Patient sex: M
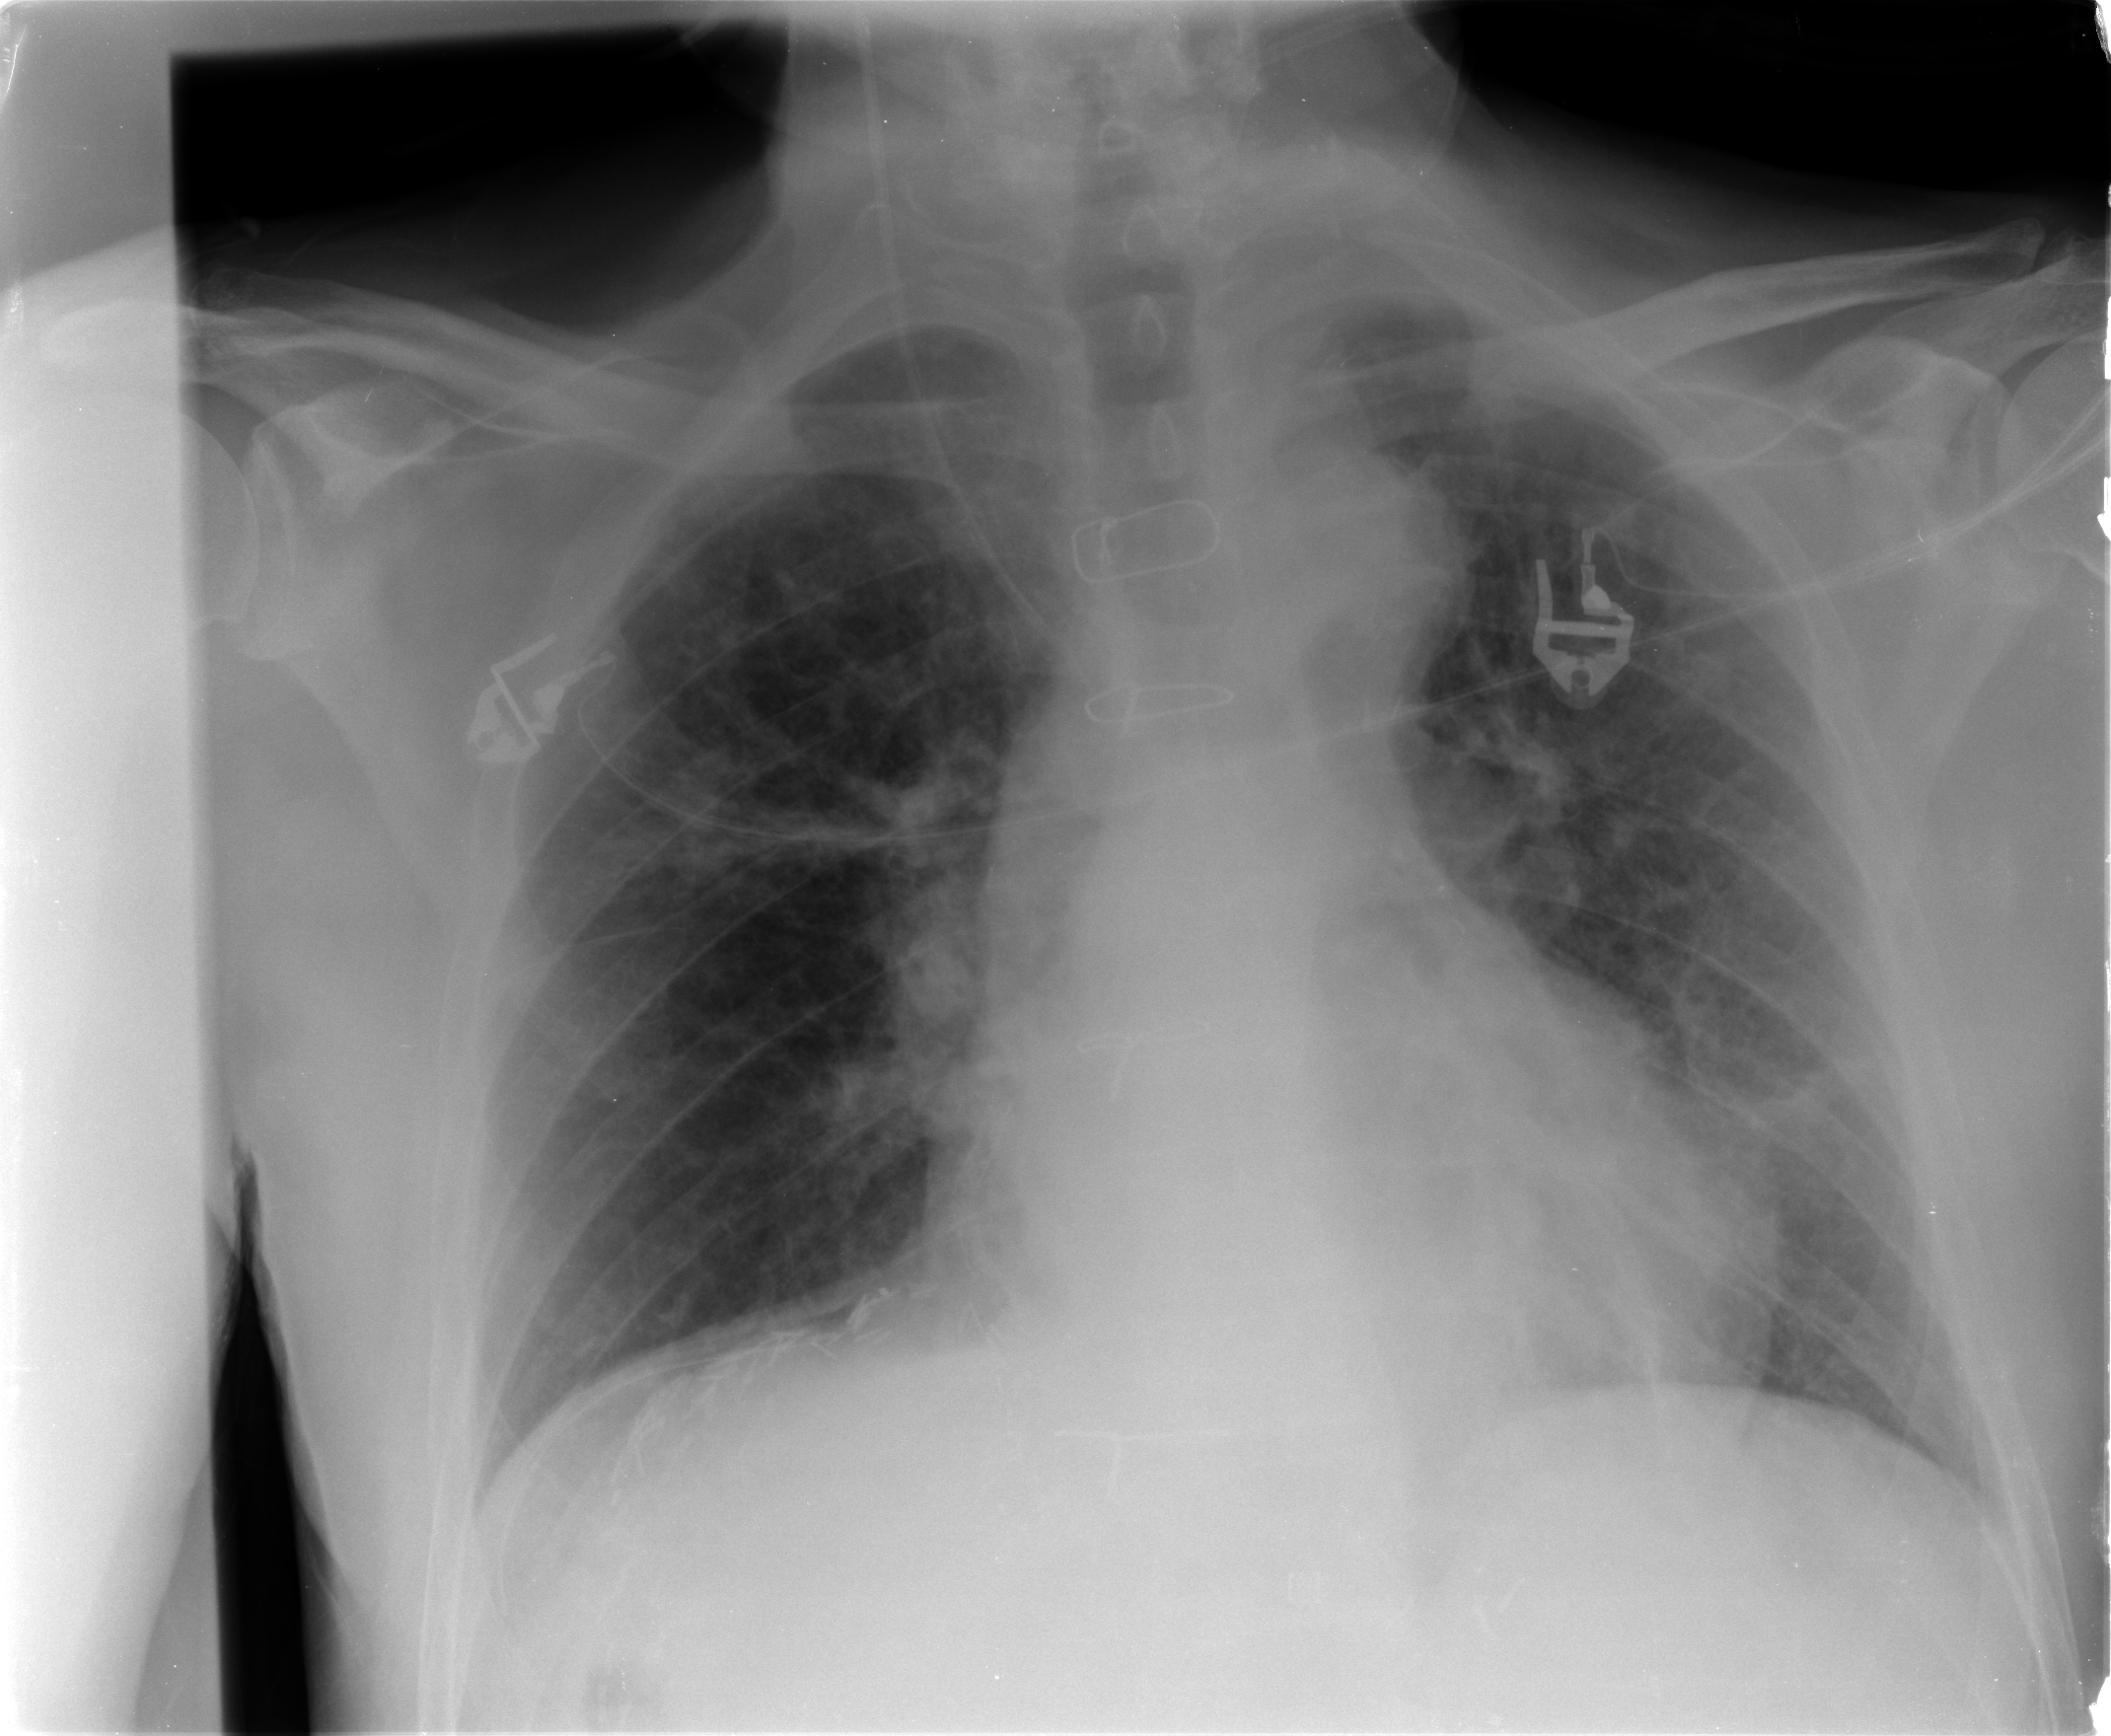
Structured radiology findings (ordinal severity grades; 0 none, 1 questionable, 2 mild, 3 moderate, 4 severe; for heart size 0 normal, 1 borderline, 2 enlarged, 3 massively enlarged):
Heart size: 2
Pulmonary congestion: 2
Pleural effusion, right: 0
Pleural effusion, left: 0
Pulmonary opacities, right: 0
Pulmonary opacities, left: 0
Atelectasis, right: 0
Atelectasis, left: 2